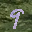
Label: 9